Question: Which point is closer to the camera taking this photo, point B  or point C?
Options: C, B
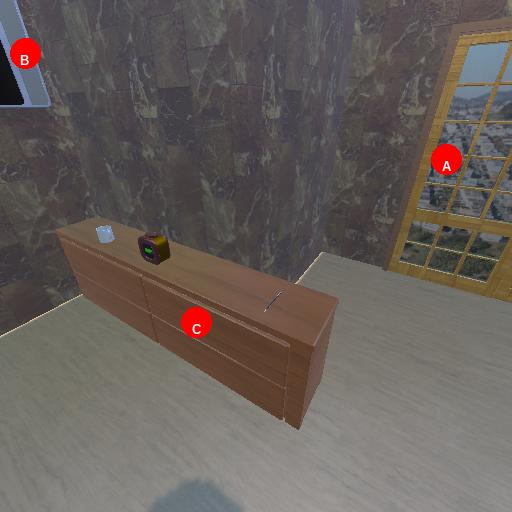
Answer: C